Question: So i have a simple app, just a menu with a few buttons, when a button is clicked you are brought to a new page. The page has a button, which when clicked, keeps changing its background image until it runs out of images (list of image names stored in strings), then you are brought back to the main menu. I can do this twice, then on the third attempt, if i click a button on the menu the app crashes. This doesnt happen on the emulator, only when i run it on my phone. I dont know why this is happening

'''
package com.example.otapp;
import com.example.otapp.R.raw;
import android.content.Intent;
import android.os.Bundle;
import android.support.v7.app.ActionBarActivity;
import android.util.DisplayMetrics;
import android.view.Display;
import android.view.Menu;
import android.view.MenuItem;
import android.view.View;
import android.view.View.OnClickListener;
import android.widget.LinearLayout;
import android.widget.LinearLayout.LayoutParams;
import android.media.MediaPlayer;
public class MainActivity extends ActionBarActivity {
public static String DPExtension;//Holds the letters dp
public String list;
public static int Screen_Height;//holds screen height
public static int Screen_Width;//holds screen width
public Intent intent;
public MediaPlayer audio;
public final static String EXTRA_MESSAGE = "com.example.otapp.MESSAGE";
@Override
protected void onCreate(Bundle savedInstanceState) {
super.onCreate(savedInstanceState);
setContentView(R.layout.activity_main);
//this code block is for getting the screen proportions
Display getdisplay = getWindowManager().getDefaultDisplay();
DisplayMetrics dispMetrics = new DisplayMetrics();
getdisplay.getMetrics(dispMetrics);
float densitydp = getResources().getDisplayMetrics().density;
float ScreenHeightdp = dispMetrics.heightPixels / densitydp;
float ScreenWidthdp = dispMetrics.widthPixels / densitydp;
//Below dimension value holders do not use pixel density
float ScreenHeightCheck = dispMetrics.heightPixels;
float ScreenWidthCheck = dispMetrics.heightPixels;
DPExtension = "dp";
Screen_Height = (int) ScreenHeightCheck;
Screen_Width = (int) ScreenWidthCheck;
//The printlns are so I can discern the outputs in LogCat
//System.out.println("Screen Height:" + Screen_Height);
//System.out.println("Screen Width:" + Screen_Width);
View Button1 = findViewById(R.id.Button01);
LinearLayout.LayoutParams params = (LayoutParams) Button1.getLayoutParams();
params.height = Screen_Height/3;
Button1.setLayoutParams(params);
View Button2 = findViewById(R.id.Button02);
Button2.setLayoutParams(params);
View Button3 = findViewById(R.id.Button03);
Button3.setLayoutParams(params);
View Button4 = findViewById(R.id.Button04);
Button4.setLayoutParams(params);
Button1.setOnClickListener(onClickListener);
Button2.setOnClickListener(onClickListener);
Button3.setOnClickListener(onClickListener);
Button4.setOnClickListener(onClickListener);
Button1.setBackgroundResource(getResources().getIdentifier("gettingup", "drawable", getPackageName()));
intent = new Intent(this, DisplayMessageActivity.class);
intent.setFlags(Intent.FLAG_ACTIVITY_CLEAR_TOP);
audio = MediaPlayer.create(MainActivity.this, raw.buttonsound);
}
@Override
public boolean onCreateOptionsMenu(Menu menu) {
getMenuInflater().inflate(R.menu.main, menu);
return true;
}
private OnClickListener onClickListener = new OnClickListener() {
@Override
public void onClick(View v) {
// play sound
audio.start();
// do different things for each different button
switch(v.getId()) {
case R.id.Button01:
list = "Get Up";
intent.putExtra(EXTRA_MESSAGE, list);
startActivity(intent);
break;
case R.id.Button02:
list = "Get Dressed";
intent.putExtra(EXTRA_MESSAGE, list);
startActivity(intent);
break;
case R.id.Button03:
list = "Get Dressed";
intent.putExtra(EXTRA_MESSAGE, list);
startActivity(intent);
break;
case R.id.Button04:
list = "Get Dressed";
intent.putExtra(EXTRA_MESSAGE, list);
startActivity(intent);
break;
}
}
};
@Override
public boolean onOptionsItemSelected(MenuItem item) {
int id = item.getItemId();
if (id == R.id.action_settings) {
return true;
}
return super.onOptionsItemSelected(item);
}
}
<ScrollView xmlns:android="http://schemas.android.com/apk/res/android"
android:layout_width="match_parent" android:layout_height="match_parent" android:background="#1E90FF">
<LinearLayout
android:layout_width="match_parent"
android:layout_height="wrap_content"
android:orientation="vertical">
<Button
android:id="@+id/Button01"
android:layout_width="match_parent"
android:layout_height="125dp"
android:text="@string/button_send"/>
<Button
android:id="@+id/Button03"
android:layout_width="match_parent"
android:layout_height="125dp"
android:text="@string/button2_send" />
<Button
android:id="@+id/Button04"
android:layout_width="match_parent"
android:layout_height="125dp"
android:text="@string/button3_send" />
<Button
android:id="@+id/Button02"
android:layout_width="match_parent"
android:layout_height="125dp"
android:text="@string/button4_send" />
</LinearLayout>
</ScrollView>
'''
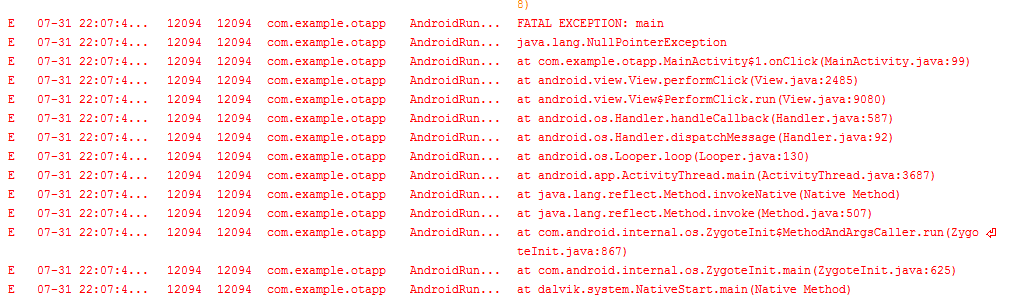
Answer: If the source above is formatted correctly, line 99, which is where the NullPointerException is thrown, is:
'''
audio.start();
'''
This means that audio is null. It is declared on line 83:
'''
audio = MediaPlayer.create(MainActivity.this, raw.buttonsound);
'''
Most likely what's happening is that the MediaPlayer.create is unable to located the raw.buttonsound. I'd debug at this line and verify that the MediaPlayer is failing to create the audio.